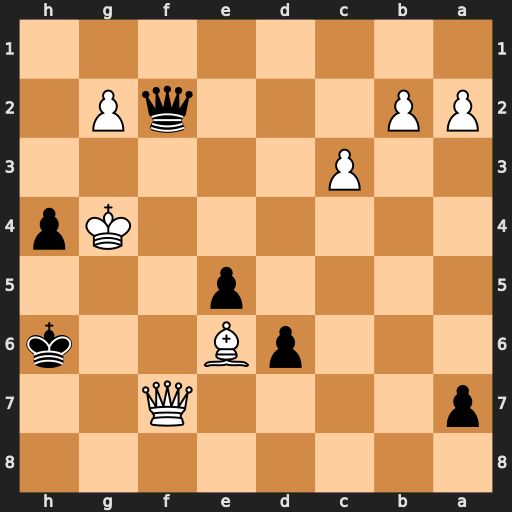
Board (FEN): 8/p4Q2/3pB2k/4p3/6Kp/2P5/PP3qP1/8
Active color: b
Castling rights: -
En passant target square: -
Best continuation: Qg3+ Kf5 Qf4#